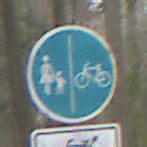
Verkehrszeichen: GetrennterRadUndGehwegRadwegRechts
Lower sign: EinspurigeFahrzeugeFrei4
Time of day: Midday
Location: Outdoor (Nature)
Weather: Overcast
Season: NotSpecified
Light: Natural